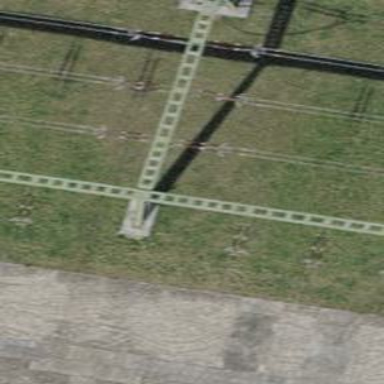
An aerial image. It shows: Insulator used in power equipment.